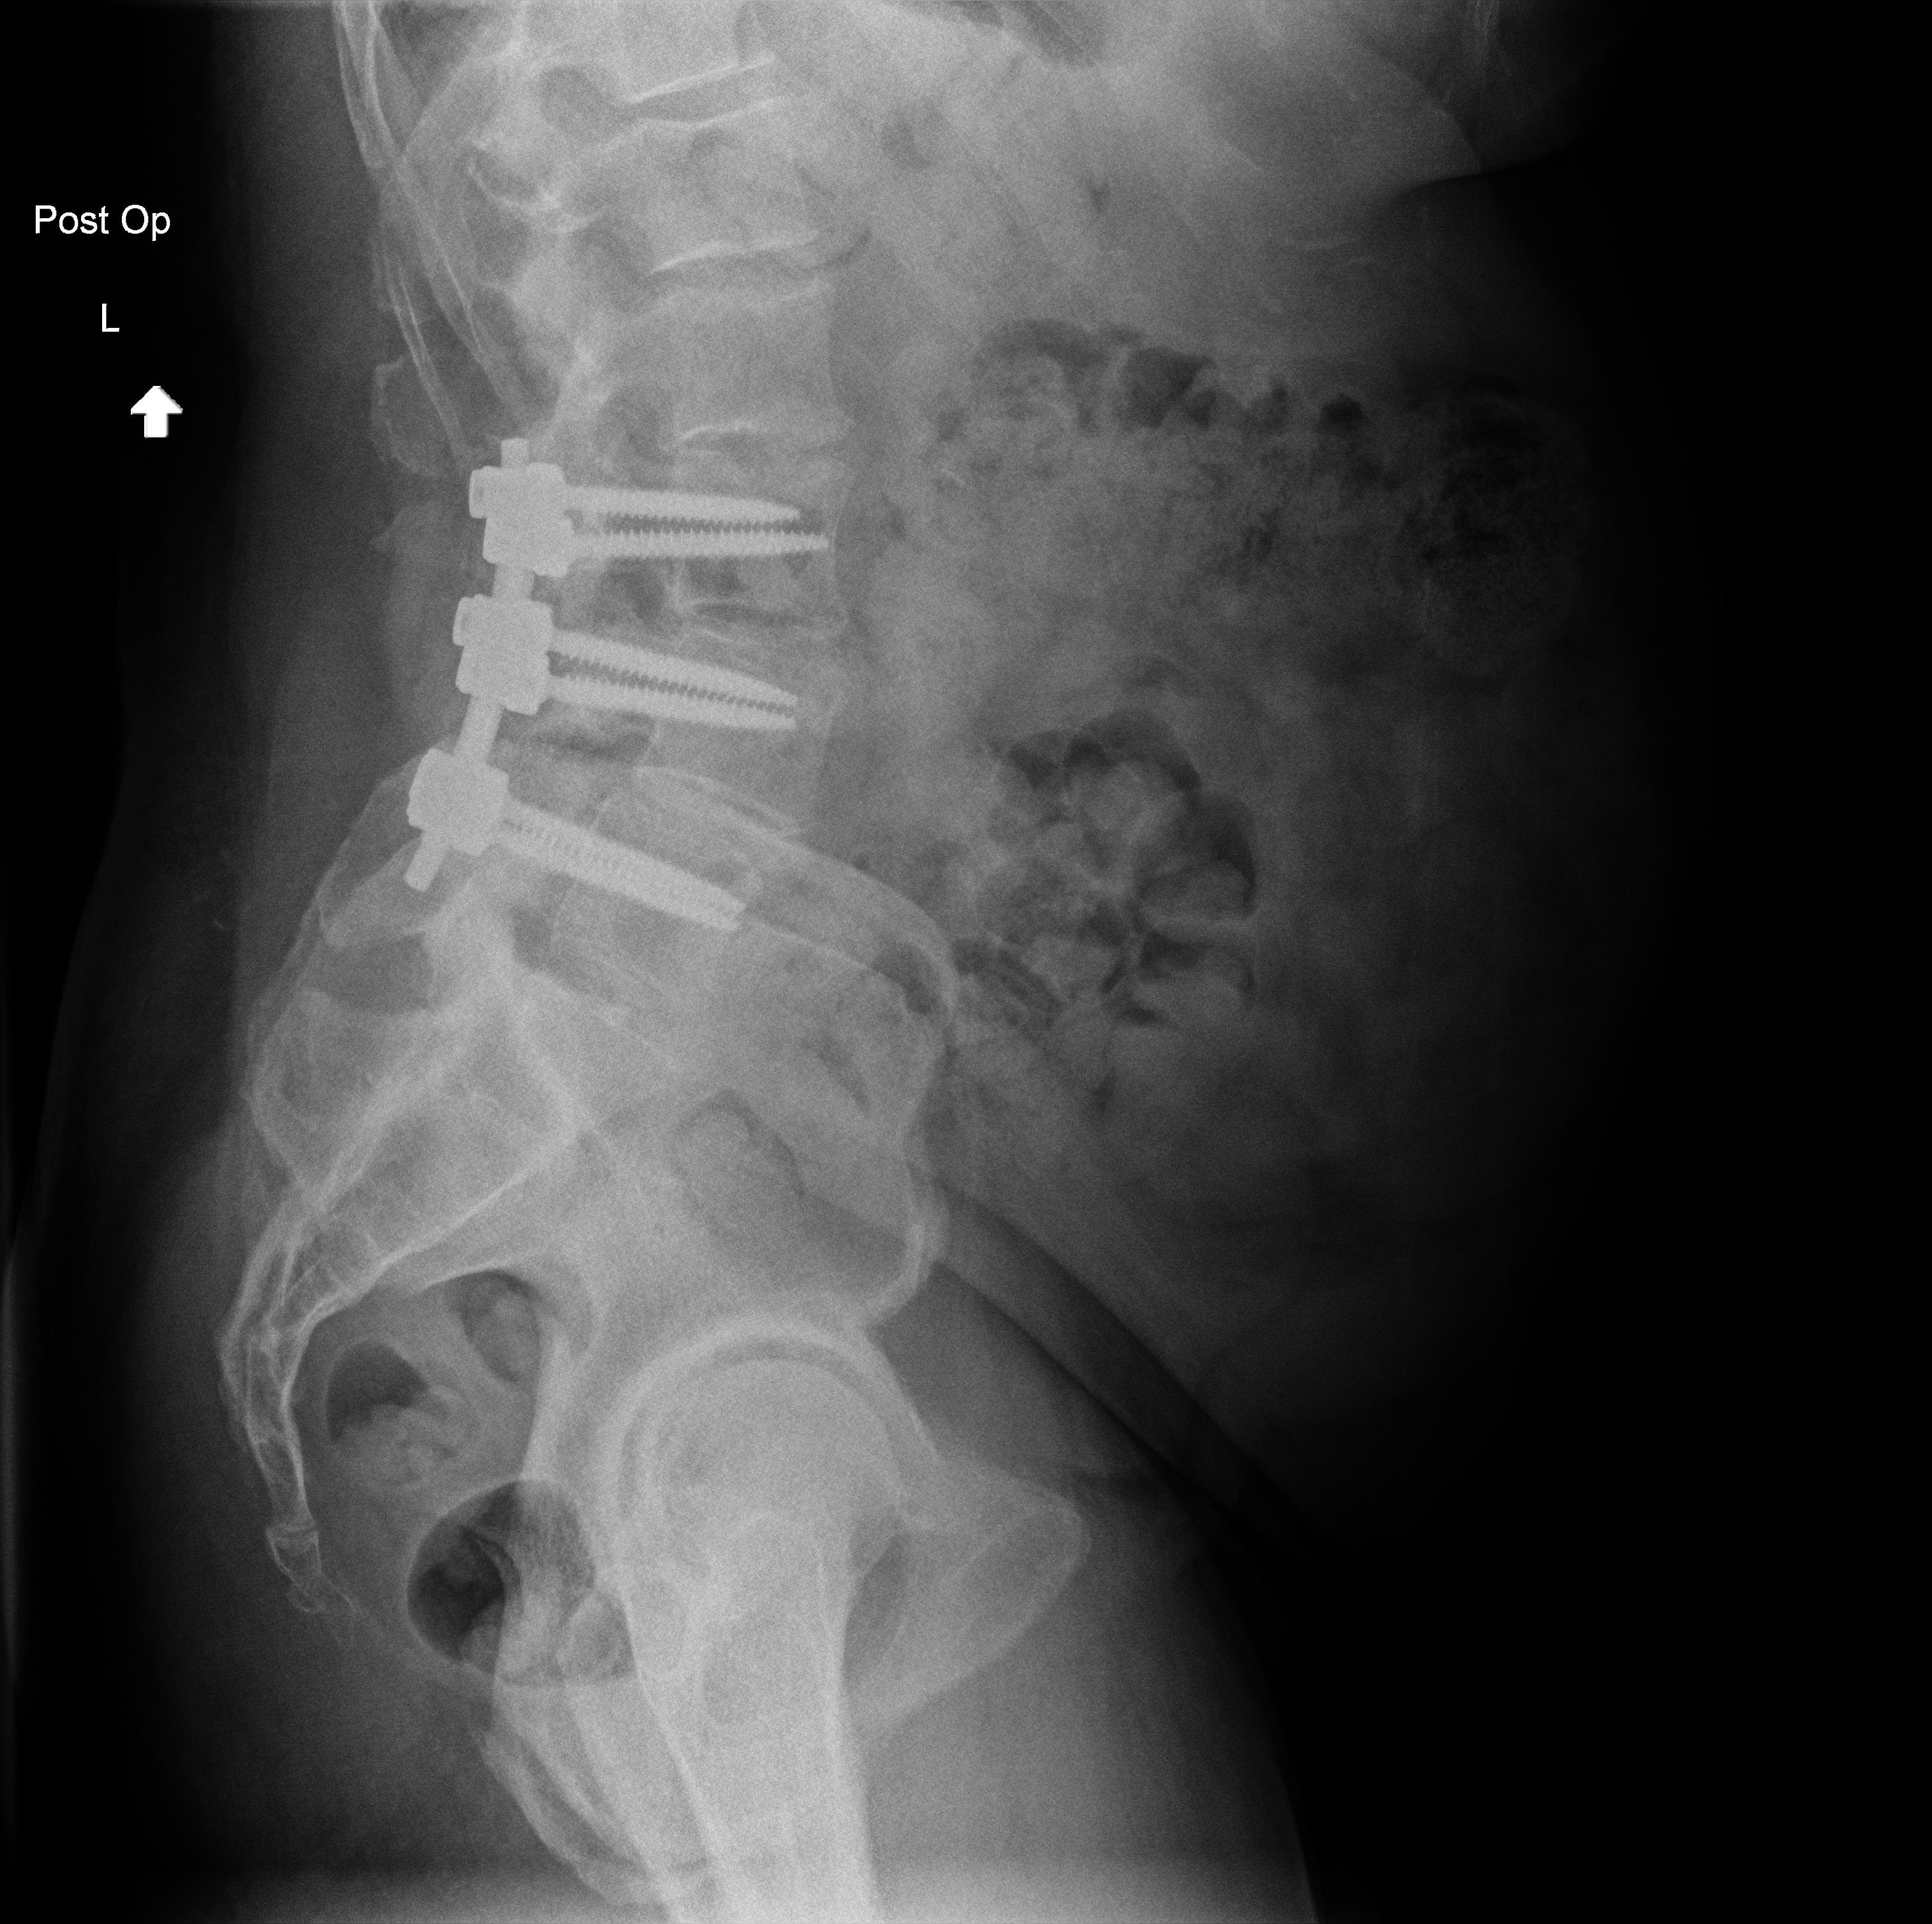
View: LATERAL
Implant manufacturer: Styker everest (K2M)